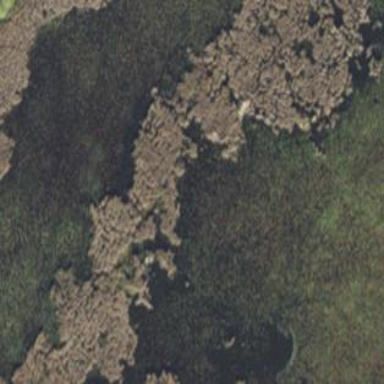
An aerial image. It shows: Marshy wetland area.